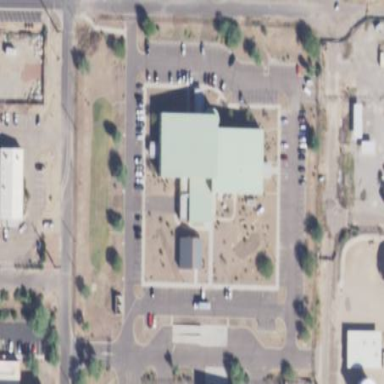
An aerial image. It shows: Building.